Interaction volume radius: 5 \u00c5
Interaction volume height: 25 \u00c5
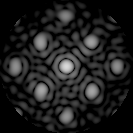
Disorder parameter: 0.2143